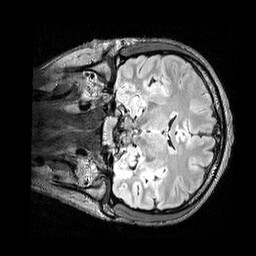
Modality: FLAIR
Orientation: coronal
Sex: male
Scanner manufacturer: siemens
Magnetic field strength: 3 T
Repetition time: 5 s
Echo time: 0.395 s